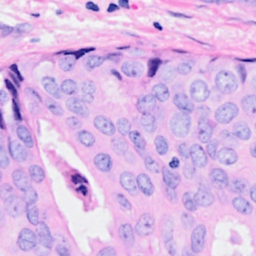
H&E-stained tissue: Breast